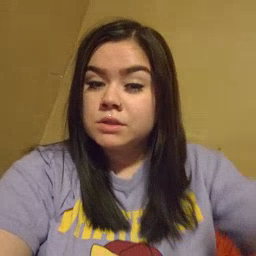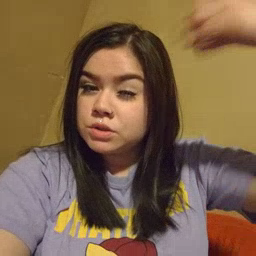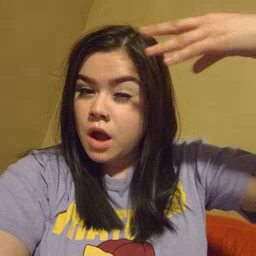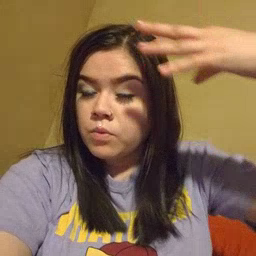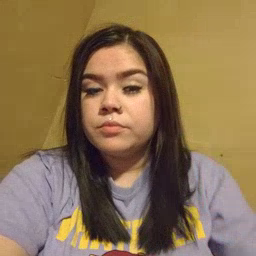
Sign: shower